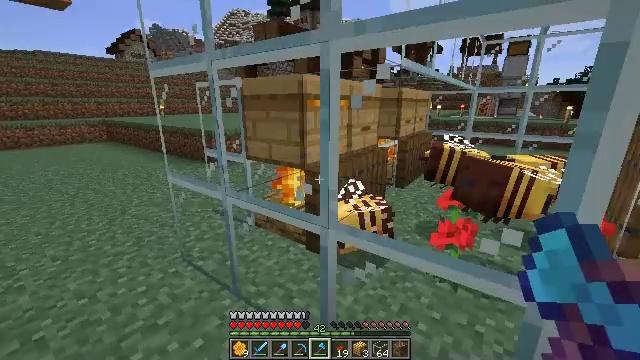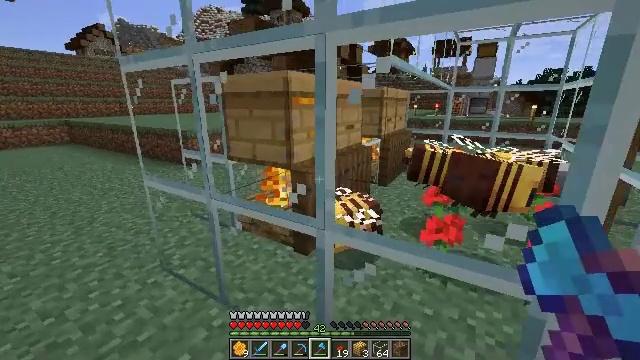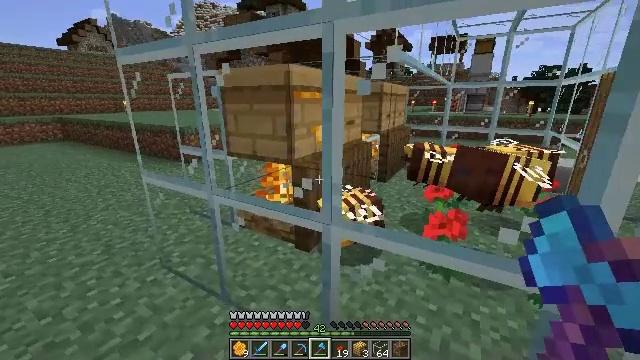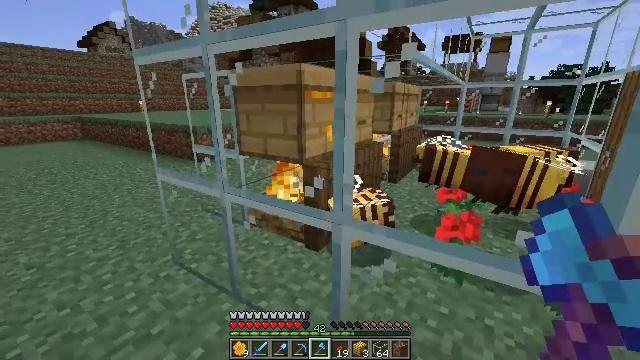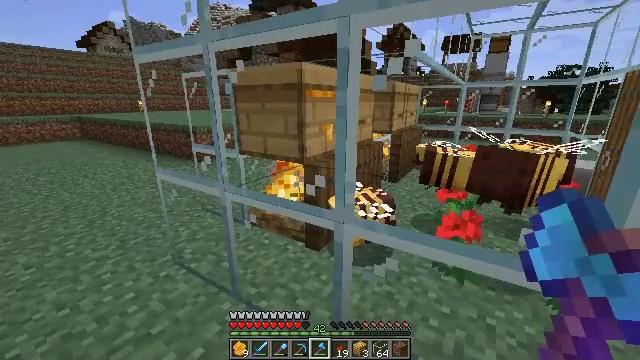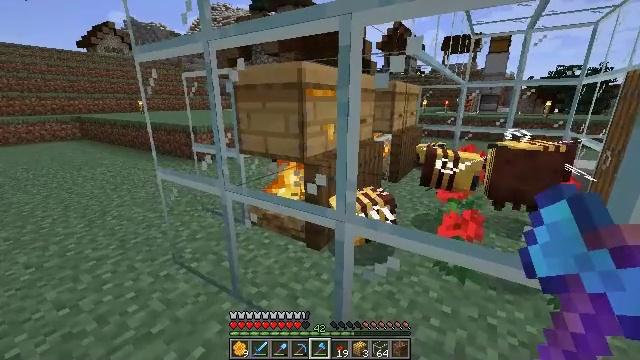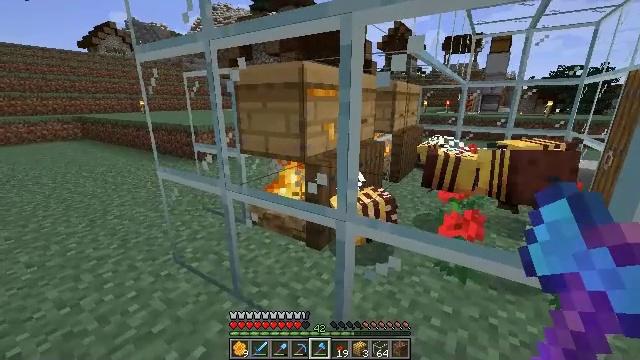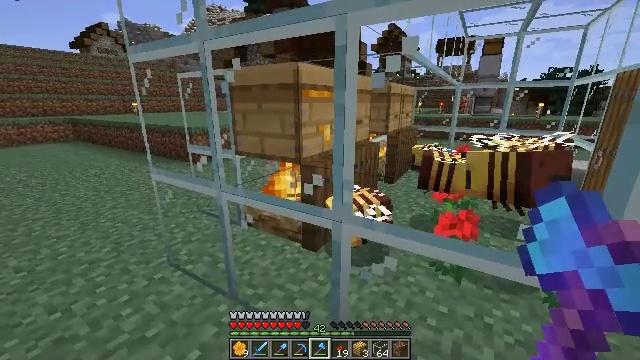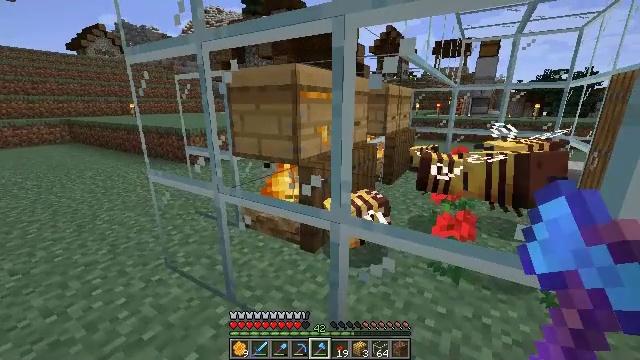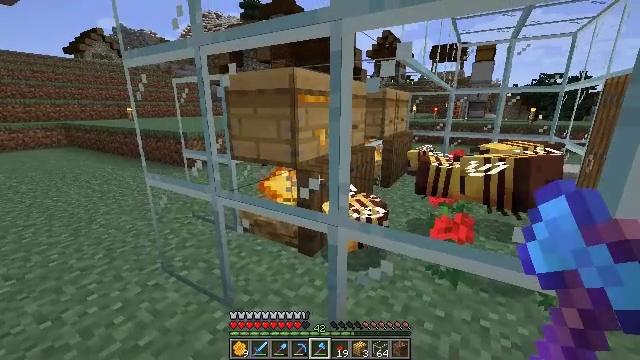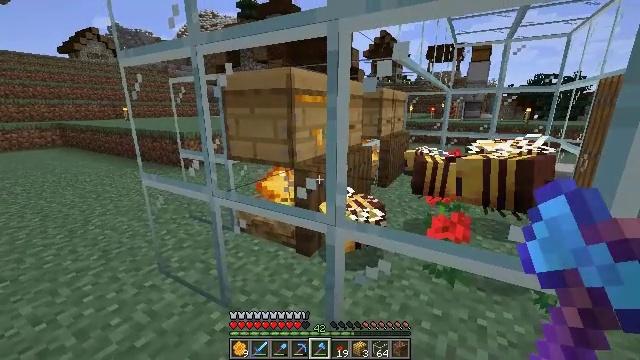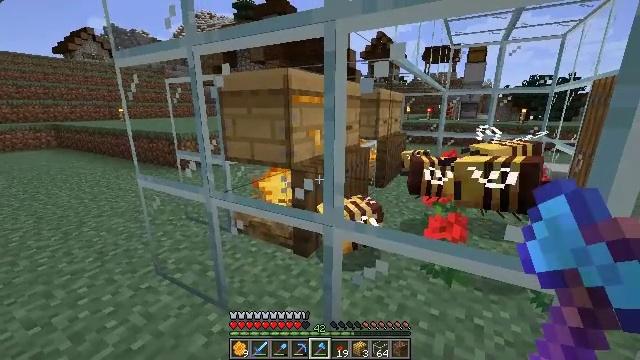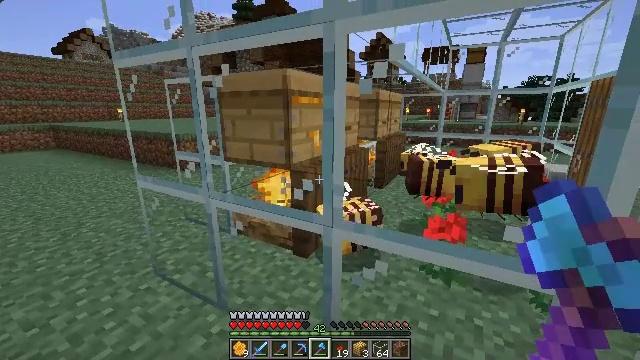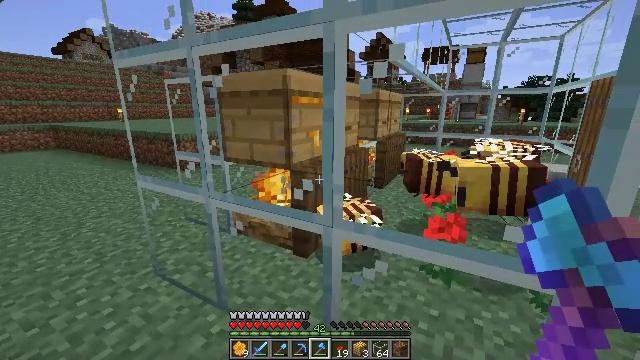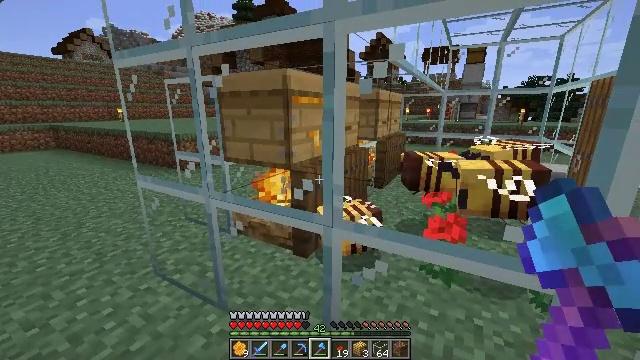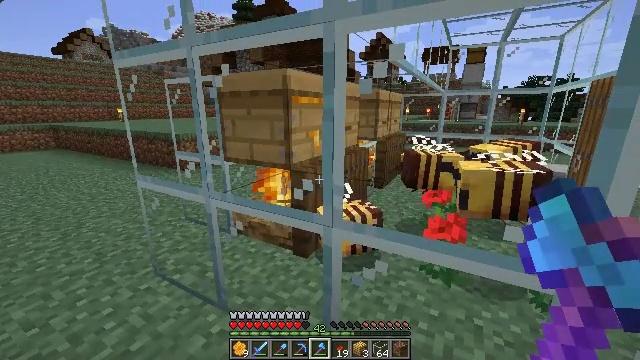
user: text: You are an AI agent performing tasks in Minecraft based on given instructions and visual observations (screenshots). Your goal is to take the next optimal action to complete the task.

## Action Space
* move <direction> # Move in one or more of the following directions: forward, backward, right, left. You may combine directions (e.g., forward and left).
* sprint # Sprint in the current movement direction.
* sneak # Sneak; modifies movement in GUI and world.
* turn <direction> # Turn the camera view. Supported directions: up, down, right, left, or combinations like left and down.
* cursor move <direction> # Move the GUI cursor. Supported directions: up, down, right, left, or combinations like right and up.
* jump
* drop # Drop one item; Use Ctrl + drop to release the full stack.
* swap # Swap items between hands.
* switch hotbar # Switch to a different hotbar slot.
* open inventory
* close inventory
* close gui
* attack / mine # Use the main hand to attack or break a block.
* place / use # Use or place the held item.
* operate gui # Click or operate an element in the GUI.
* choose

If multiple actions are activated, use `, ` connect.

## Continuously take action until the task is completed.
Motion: motion action
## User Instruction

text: Mine the poppy flower.
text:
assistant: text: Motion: turn right, attack / mine
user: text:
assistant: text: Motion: attack / mine
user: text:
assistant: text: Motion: turn left, attack / mine
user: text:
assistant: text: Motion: attack / mine
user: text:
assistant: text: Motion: attack / mine
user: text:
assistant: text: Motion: attack / mine
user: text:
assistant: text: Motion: turn right, attack / mine
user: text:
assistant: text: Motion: attack / mine
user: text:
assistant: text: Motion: attack / mine
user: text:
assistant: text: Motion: attack / mine
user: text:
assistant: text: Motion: attack / mine
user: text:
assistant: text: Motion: attack / mine
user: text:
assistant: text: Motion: attack / mine
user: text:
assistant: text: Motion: attack / mine
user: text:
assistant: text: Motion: attack / mine
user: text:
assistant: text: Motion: attack / mine
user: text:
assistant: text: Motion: attack / mine
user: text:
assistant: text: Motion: attack / mine
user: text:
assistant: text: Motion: attack / mine
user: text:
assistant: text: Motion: attack / mine
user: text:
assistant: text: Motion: attack / mine
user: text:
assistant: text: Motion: attack / mine
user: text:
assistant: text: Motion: attack / mine
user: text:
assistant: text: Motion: attack / mine
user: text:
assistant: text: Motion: attack / mine
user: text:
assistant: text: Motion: attack / mine
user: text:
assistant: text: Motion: attack / mine
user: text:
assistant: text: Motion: attack / mine
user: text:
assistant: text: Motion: attack / mine
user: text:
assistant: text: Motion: attack / mine